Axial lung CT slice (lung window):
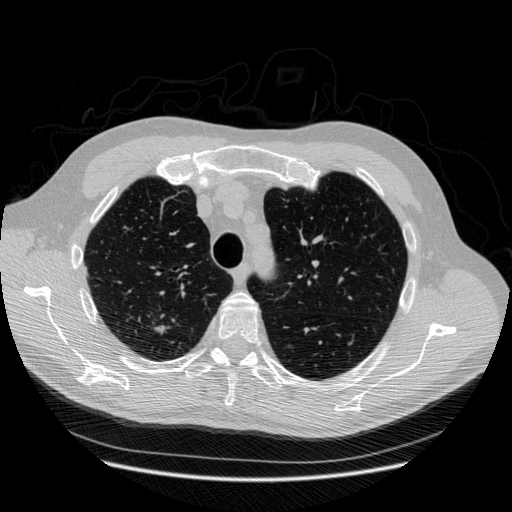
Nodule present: yes
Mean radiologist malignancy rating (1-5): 3.333